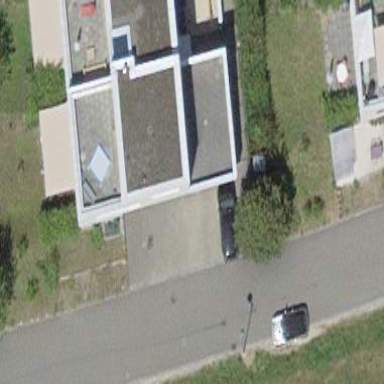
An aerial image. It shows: Residential building.